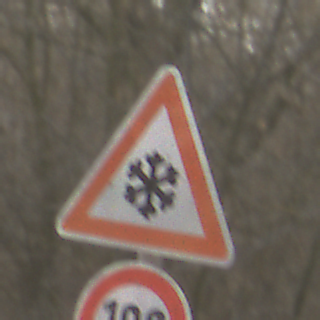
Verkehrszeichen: SchneeOderEisglaette
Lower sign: Geschwindigkeit100
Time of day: MorningAfternoon
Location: Outdoor (Nature)
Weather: PartlyCloudy
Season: Winter
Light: Natural